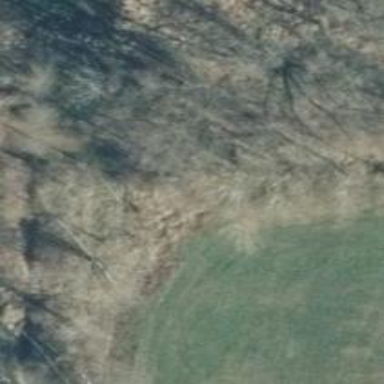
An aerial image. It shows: Hunting stand.